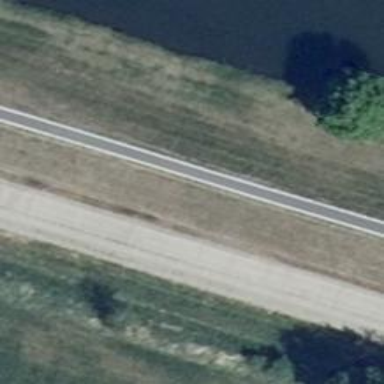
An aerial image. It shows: Asphalt path.